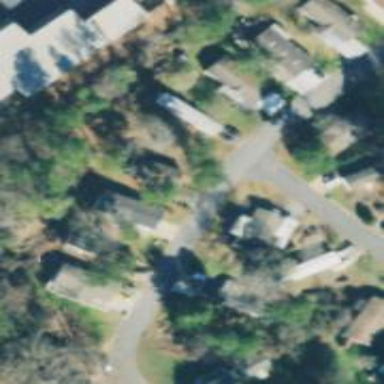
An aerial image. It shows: Residential road.